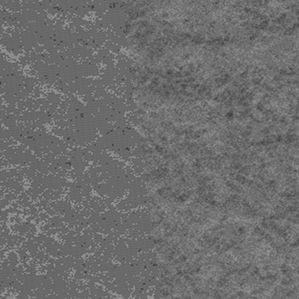
Label: frost